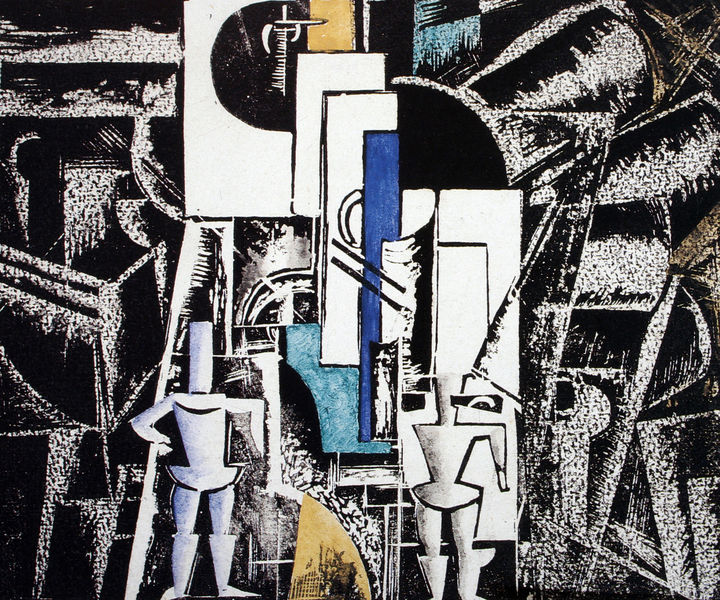
Titel: Bühnenbildentwurf zu "Sieg über die Sonne" von Alexej Krutschonich
Künstler: Vera Jermolajewa
Institution: (Privatsammlung)
Schlagwörter: blau, weiß, gelb, kubismus, kreide, orange, schwarz, leute, mensch, figur, turm, chaos, ecke, abstrakt, modern, blue, men, people, white, women, black, figures, gray, green, grey, painting, portrait, symbolism, woman, yellow, gris, homme, aufrecht, picture, two, brown, radierung, blanc, noir, ritter, frau, man, background, black and white, cubist, boots, peinture, geometrie, viereck, pen, konstruktivismus, abstract, town, tonne, bleu, city, human, mann, winkel, schwrz, art, geometric, abstrait, figu, squares, angles, circle, circles, eye, lines, shapes, röhre, toile, brush, picasso, formes, geometrique, cubism, moderne, hommes, tan, noire, soldat, rond, abstracte, contemporain, industry, words, industrial, cubismus, comb, blocks, machine, braque, angular, cubic, turquoise, cluttered, abstract art, mauve, blocky, human being, gemoetric, manufacturing, eometric, robots, shalk, phase, mordern, quadré, fomre, 깡통맨~, 피카소, 큐비즘, 뭔그림이지, 음, 승원이는 뭘 적고있니, 그래도 색이 조금이라도 있어서 아까보다 예쁘다, 일하기싫다, 빨리 끝났으면 좋겠당, 오잉, kubistisch, robot, steril